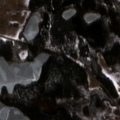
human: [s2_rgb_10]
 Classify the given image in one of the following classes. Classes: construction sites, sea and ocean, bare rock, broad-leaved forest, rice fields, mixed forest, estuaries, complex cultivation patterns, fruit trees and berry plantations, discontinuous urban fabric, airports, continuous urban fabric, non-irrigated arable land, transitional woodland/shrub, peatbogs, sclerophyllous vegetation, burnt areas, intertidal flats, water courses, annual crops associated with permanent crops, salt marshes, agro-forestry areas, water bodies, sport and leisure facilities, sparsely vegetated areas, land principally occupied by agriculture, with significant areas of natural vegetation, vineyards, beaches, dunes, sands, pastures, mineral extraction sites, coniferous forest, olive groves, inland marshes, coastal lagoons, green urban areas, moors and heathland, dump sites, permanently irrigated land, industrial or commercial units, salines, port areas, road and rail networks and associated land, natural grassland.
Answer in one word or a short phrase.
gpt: pastures, land principally occupied by agriculture, with significant areas of natural vegetation, coniferous forest, mixed forest, water bodies